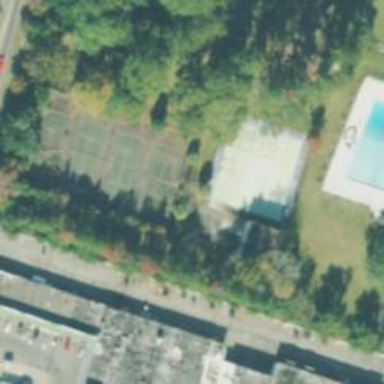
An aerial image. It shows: Tennis court on the leisure land pitch.